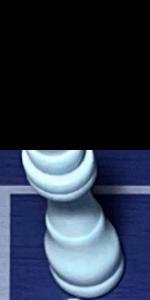
Label: King_White